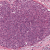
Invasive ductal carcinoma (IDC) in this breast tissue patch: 1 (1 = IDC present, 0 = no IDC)